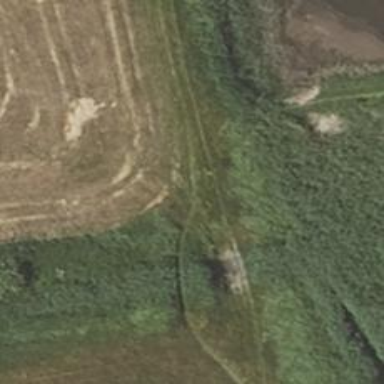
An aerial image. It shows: Grass track with grade3 tracktype.